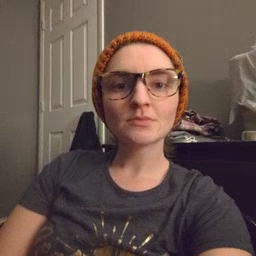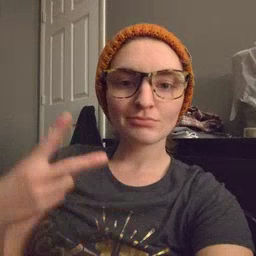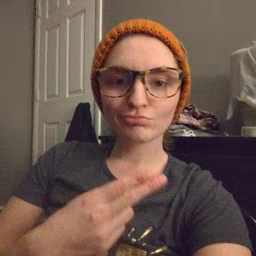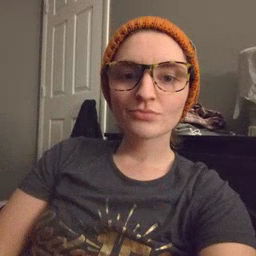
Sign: cut